Milling tool wear sample.
Tool blade image: 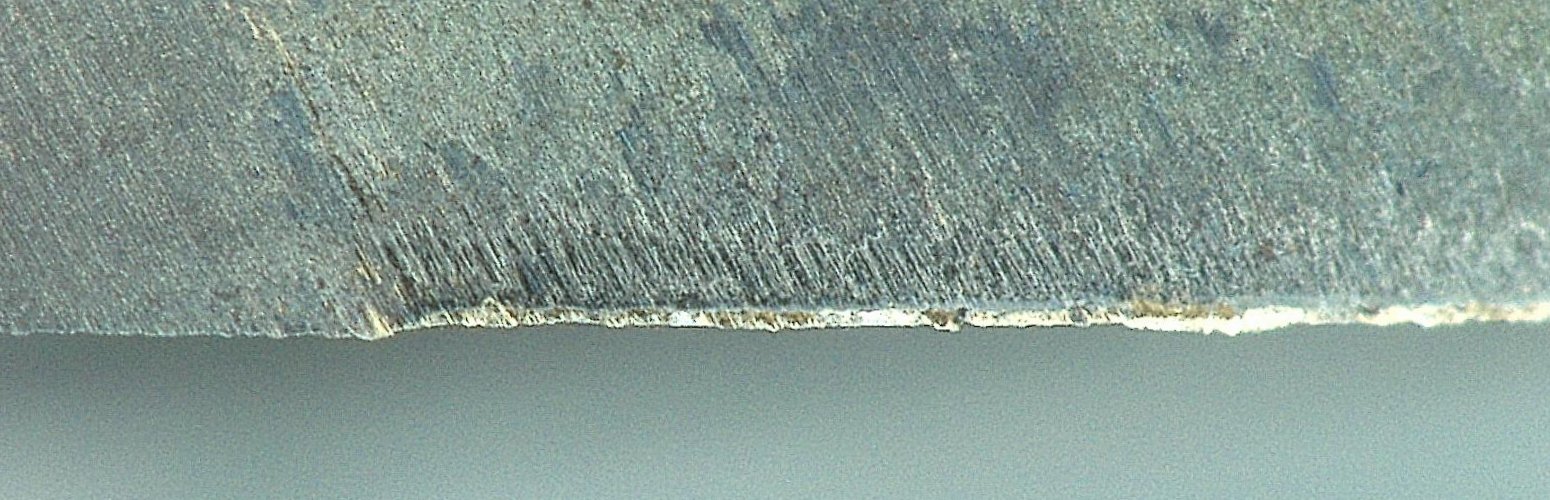
Chip image: 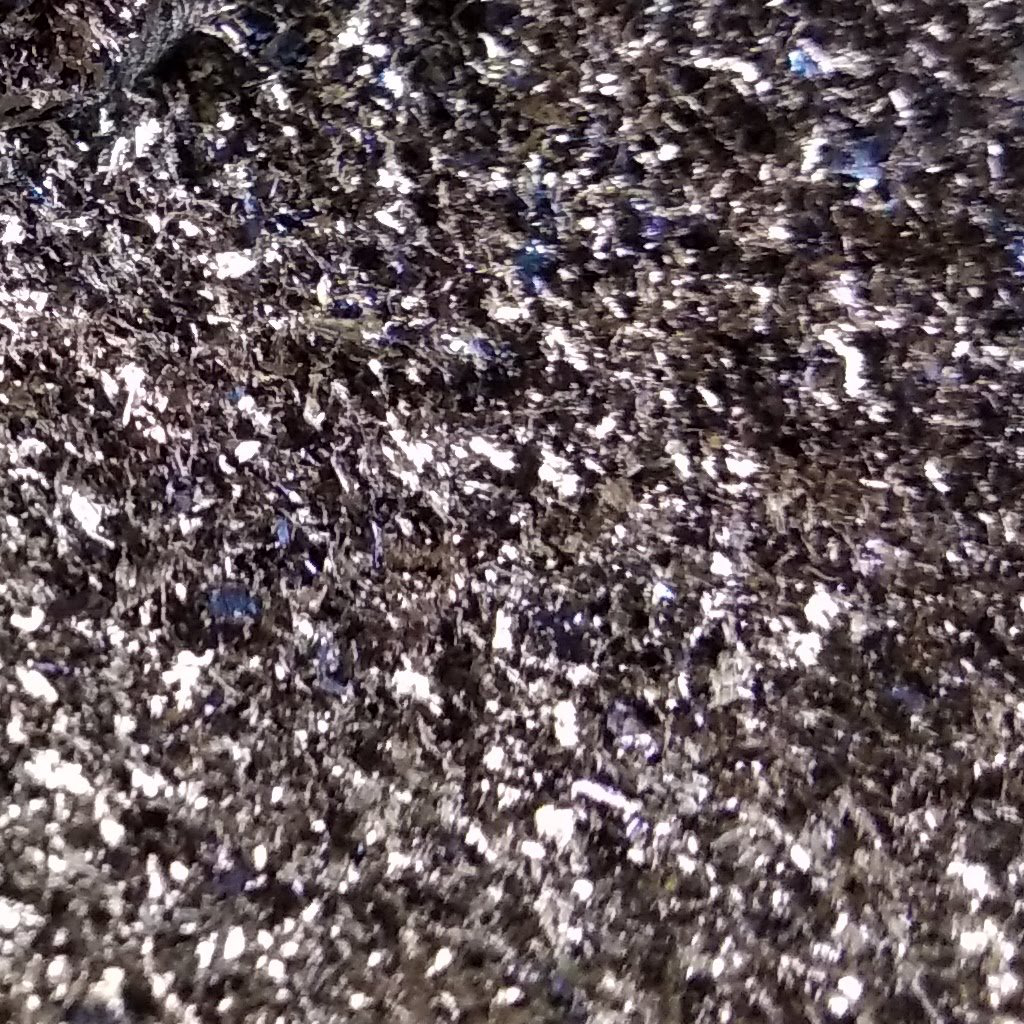
Workpiece image: 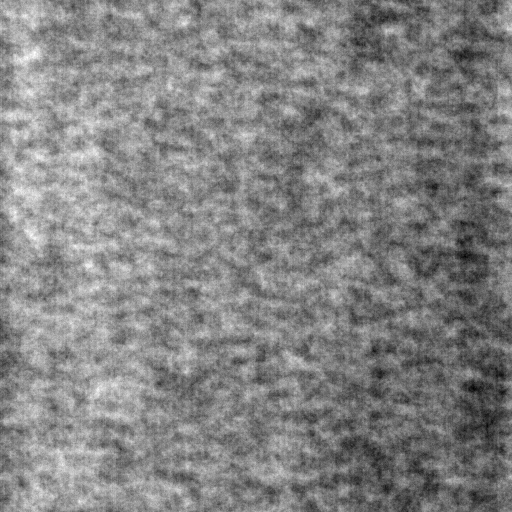
Tool wear state: used
Gaps: 17.24
Flank wear: 84.98
Overhang: 10.66
Force-signal Mel-spectrograms (X, Y, Z axes): 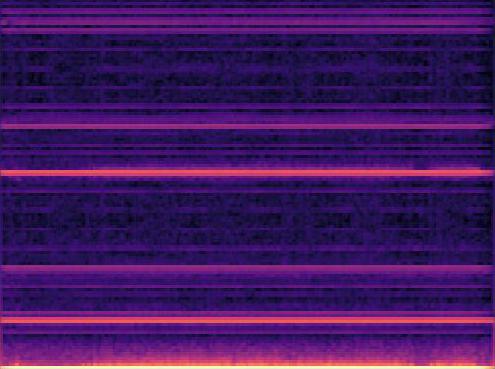 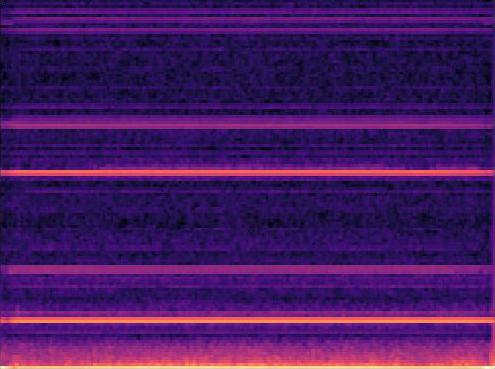 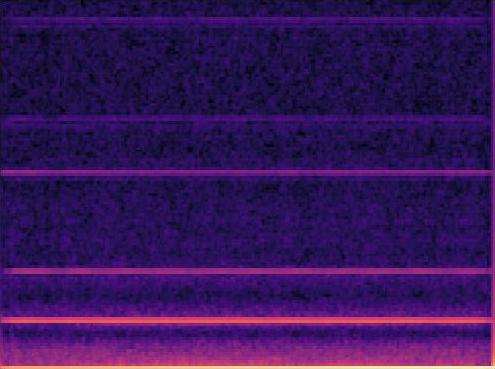
Force-signal scalograms (X, Y, Z axes): 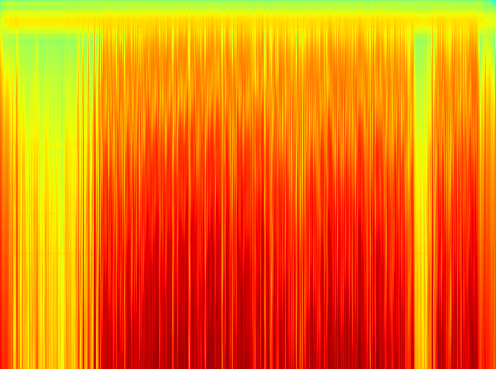 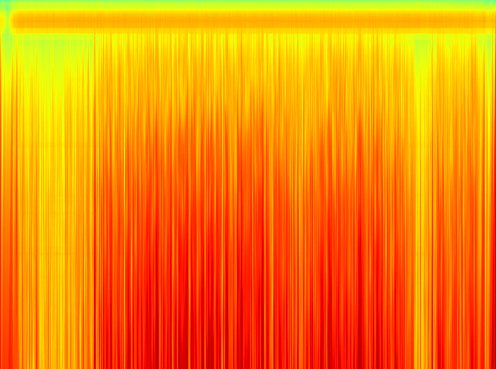 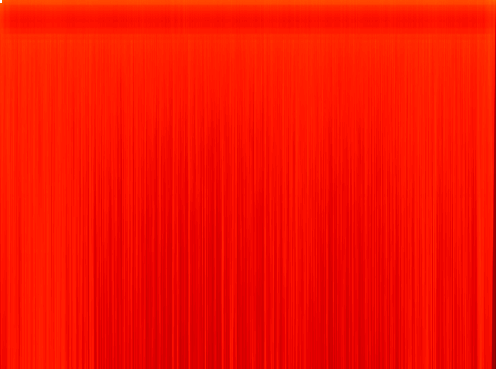
Force phase: steady_state_stabilization_wear